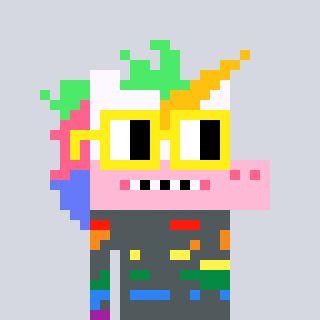
a pixel art character with square yellow glasses, a unicorn-shaped head and a teal-colored body on a cool background